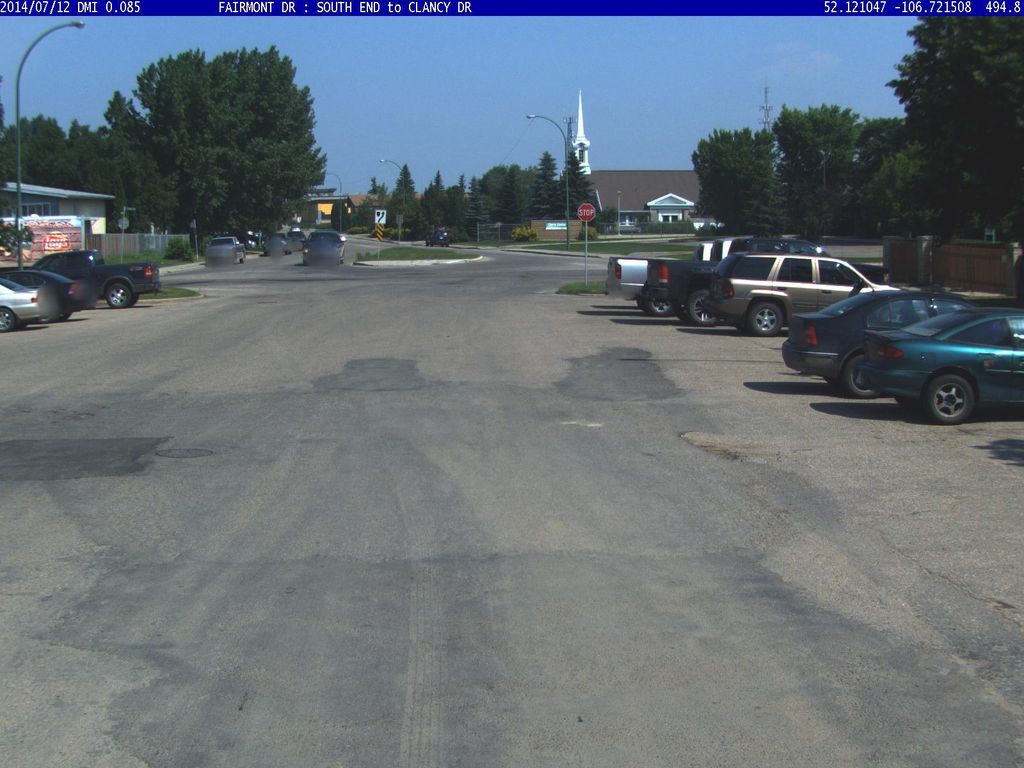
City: saskatoon